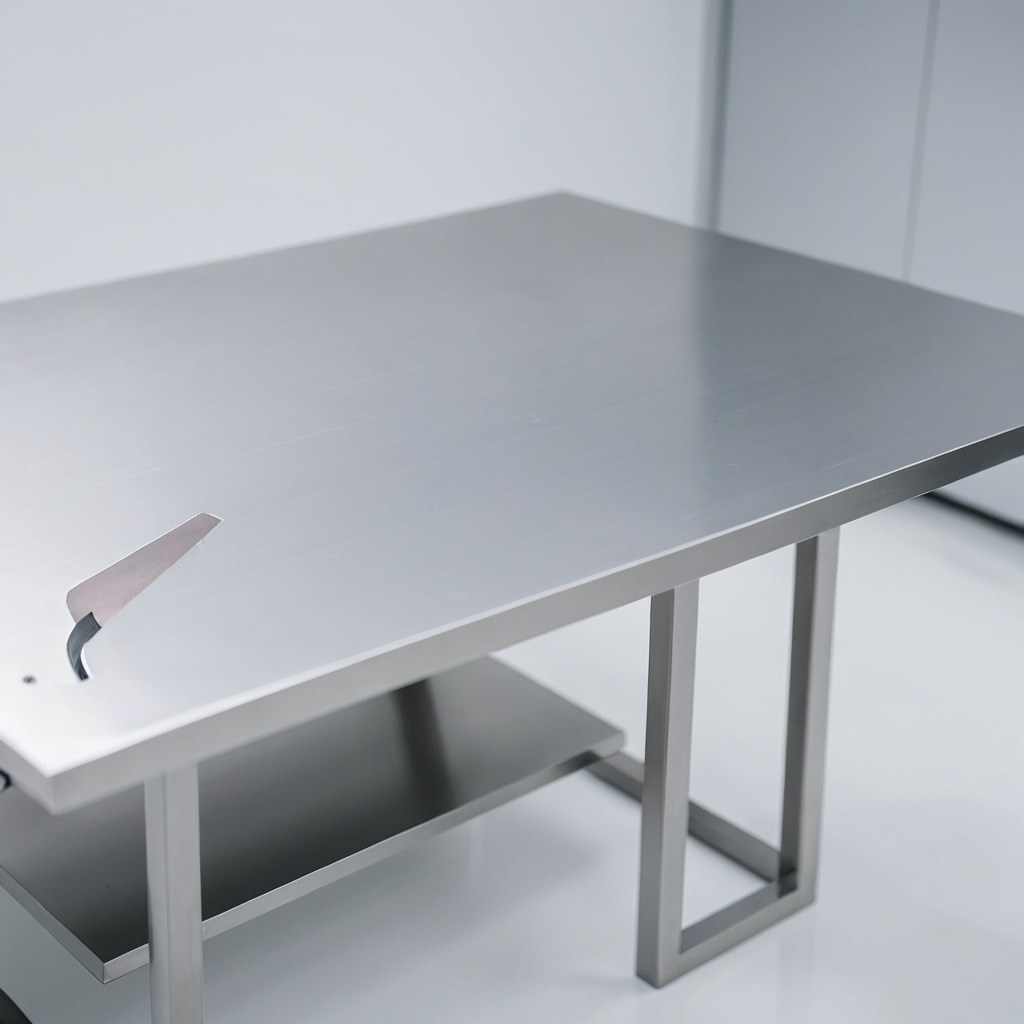
A metal saw is lying on a stainless steel table in a high-end prototyping lab.